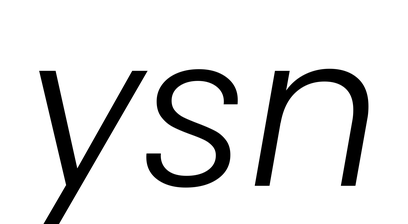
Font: Poppins-LightItalic